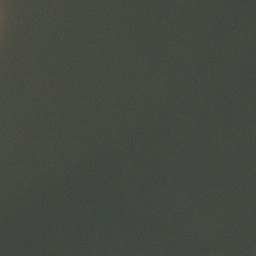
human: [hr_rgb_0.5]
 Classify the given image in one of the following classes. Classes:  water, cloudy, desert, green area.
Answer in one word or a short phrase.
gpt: cloudy